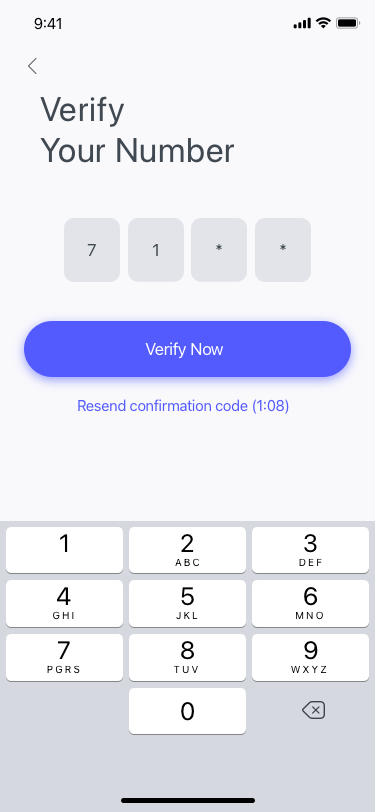
Text in this UI design:
Resend confirmation code (1:08)
Verify Now
7
1
*
*
Verify
Your Number